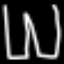
Label: pants